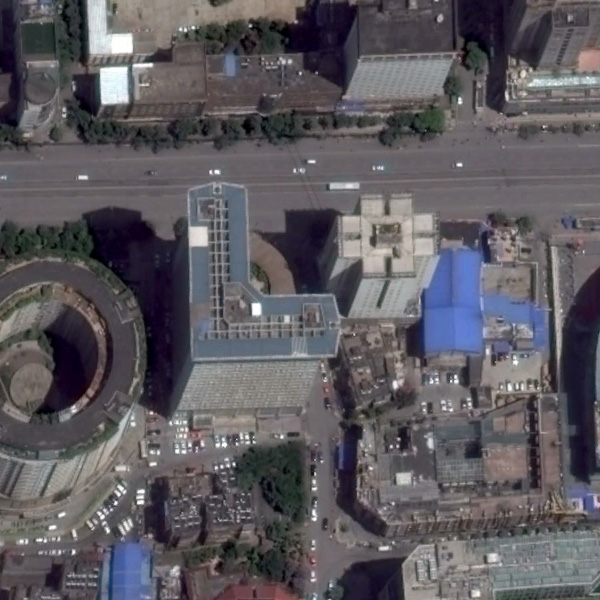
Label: Commercial